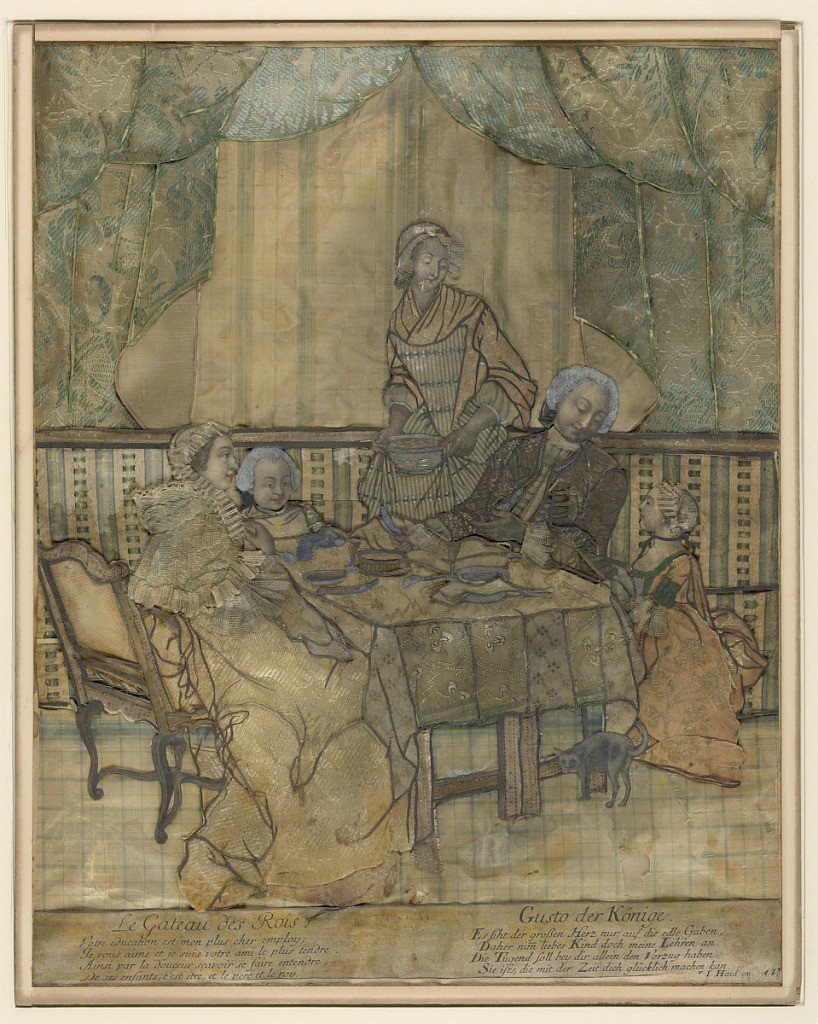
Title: Le Gateau des Roi [The Cake of the King]
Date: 18th century
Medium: Silk brocade with details of paper painted in gouache
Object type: Decoupage
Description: Textile picture after an engraving, Le Gateau des Roi [The Cake of the King], showing lady, gentleman, and two children at table with serving maid. Costumes, etc. formed by brocades; heads, hands, etc. by paper painted in gouache. Verse in French and In German.